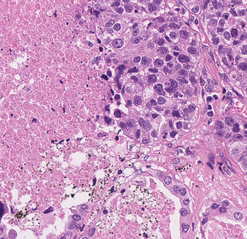
Tumor epithelial tissue: yes
Tumor-associated stroma tissue: yes
Normal tissue: no